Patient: sex M, age 24
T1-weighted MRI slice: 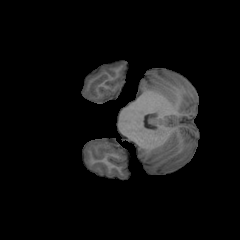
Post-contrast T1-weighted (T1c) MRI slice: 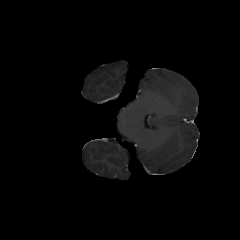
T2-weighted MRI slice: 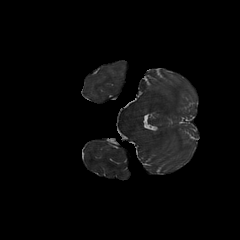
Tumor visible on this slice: no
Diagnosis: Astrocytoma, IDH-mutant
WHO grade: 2